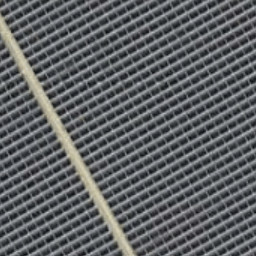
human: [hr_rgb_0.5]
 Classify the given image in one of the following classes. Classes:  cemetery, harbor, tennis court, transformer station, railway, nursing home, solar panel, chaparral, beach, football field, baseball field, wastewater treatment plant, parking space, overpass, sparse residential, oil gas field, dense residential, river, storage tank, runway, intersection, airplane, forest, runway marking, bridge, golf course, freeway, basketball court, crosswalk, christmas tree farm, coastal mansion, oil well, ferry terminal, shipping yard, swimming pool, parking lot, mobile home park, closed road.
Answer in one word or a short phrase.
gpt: solar panel